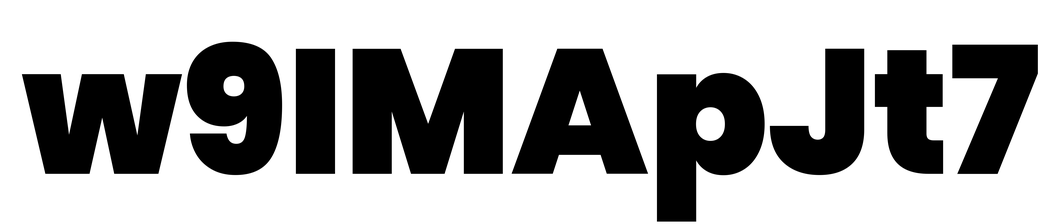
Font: Poppins-Black